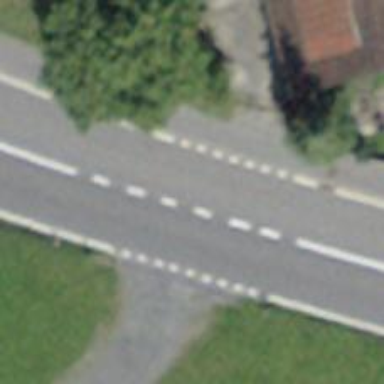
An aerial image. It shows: Secondary road with asphalt surface and sidewalk on the left.